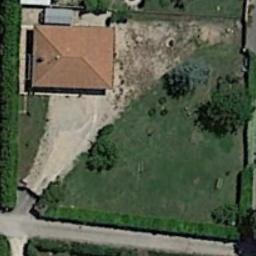
Label: residential